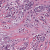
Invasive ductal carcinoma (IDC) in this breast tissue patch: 1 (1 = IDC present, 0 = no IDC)